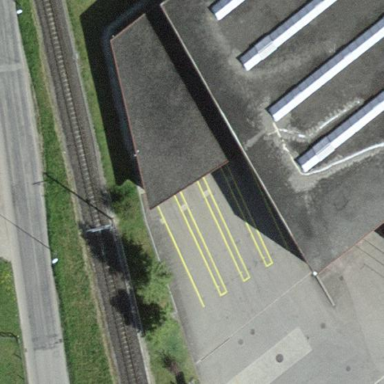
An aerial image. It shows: Industrial building.